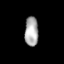
Tissue: skin
Cell type: Others
Senescence score: 0.7409
Nuclear area (px): 391
Mean DAPI intensity: 171.24